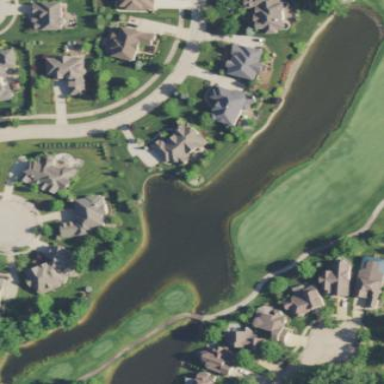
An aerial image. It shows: Water hazard in golf course. The hazard is natural water feature.